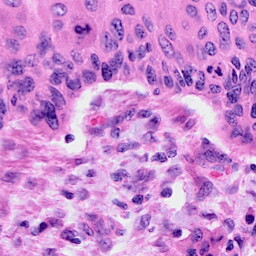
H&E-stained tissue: Cervix